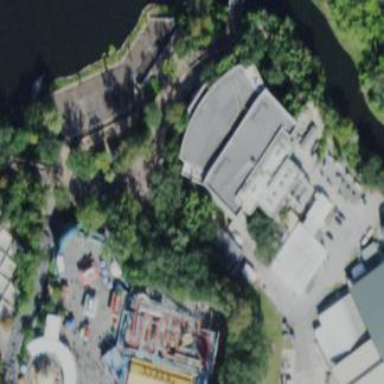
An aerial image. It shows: Theatre building marked as attraction on the map.